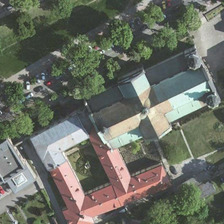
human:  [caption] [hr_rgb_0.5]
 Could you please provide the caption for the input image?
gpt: many green trees are around a church .

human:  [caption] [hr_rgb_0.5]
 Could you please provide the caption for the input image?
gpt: many green trees are around a church .

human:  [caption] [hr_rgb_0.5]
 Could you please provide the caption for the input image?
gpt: many green trees are around a church .

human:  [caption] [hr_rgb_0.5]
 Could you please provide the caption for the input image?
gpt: many green trees are around a church .

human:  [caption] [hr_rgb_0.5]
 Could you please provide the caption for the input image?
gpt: many green trees are around a church .